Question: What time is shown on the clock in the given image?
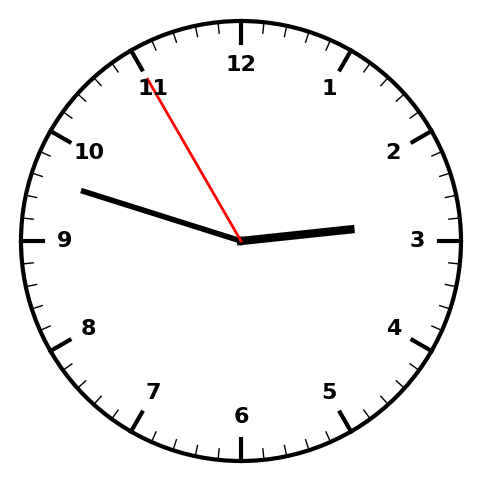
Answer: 02:47:55